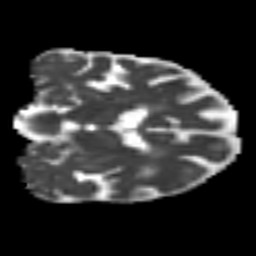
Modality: MD
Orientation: coronal
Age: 61
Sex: female
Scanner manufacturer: siemens
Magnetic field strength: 3 T
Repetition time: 4.987 s
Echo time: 0.0792 s